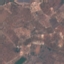
Land use / land cover class: PermanentCrop